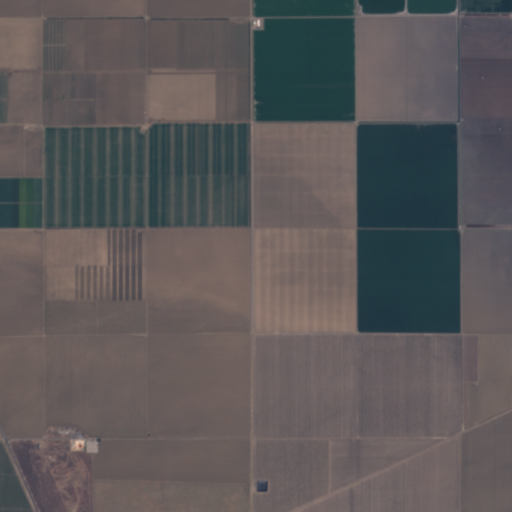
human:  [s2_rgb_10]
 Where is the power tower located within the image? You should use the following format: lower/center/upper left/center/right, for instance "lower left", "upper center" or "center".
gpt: The power tower is located in the upper right of the image.
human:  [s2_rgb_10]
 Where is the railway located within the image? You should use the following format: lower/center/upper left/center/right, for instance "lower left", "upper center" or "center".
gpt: The railway is located in the lower of the image.
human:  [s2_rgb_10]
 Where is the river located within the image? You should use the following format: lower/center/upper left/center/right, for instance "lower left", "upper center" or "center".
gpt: The river is located in the upper right of the image.
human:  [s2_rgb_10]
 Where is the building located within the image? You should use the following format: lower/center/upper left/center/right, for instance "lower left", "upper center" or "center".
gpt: The building is located in the lower left of the image.
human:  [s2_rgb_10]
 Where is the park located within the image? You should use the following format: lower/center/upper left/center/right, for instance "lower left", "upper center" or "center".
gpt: There is no park in the image.